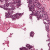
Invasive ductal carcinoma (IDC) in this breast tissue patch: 0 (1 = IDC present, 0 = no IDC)